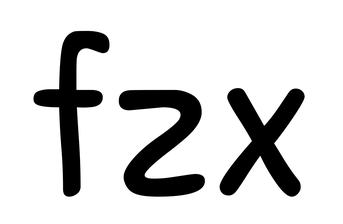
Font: PatrickHand-Regular